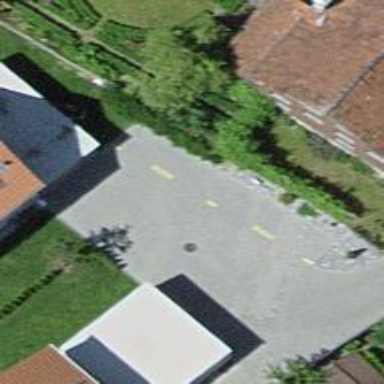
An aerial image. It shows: Parking area with paving stones surface.